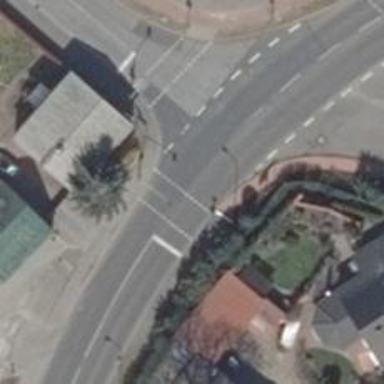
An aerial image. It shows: Traffic signals at road crossing.